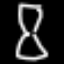
Label: hourglass